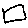
Label: square